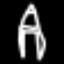
Label: The Eiffel Tower